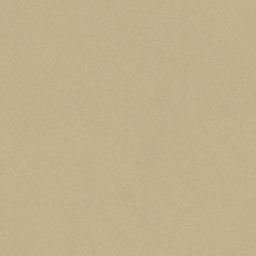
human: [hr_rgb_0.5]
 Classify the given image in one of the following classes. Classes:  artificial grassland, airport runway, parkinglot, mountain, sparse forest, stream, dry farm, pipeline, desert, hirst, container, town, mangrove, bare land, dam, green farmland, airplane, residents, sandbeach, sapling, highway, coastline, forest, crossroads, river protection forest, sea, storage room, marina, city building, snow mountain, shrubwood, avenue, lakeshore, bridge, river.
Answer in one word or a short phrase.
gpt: desert